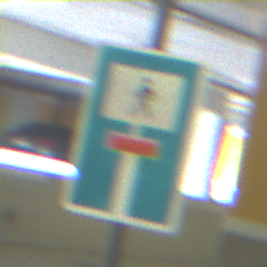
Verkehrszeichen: SackgasseFussgaengerDurchlaessig
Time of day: NotSpecified
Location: Indoor (Special)
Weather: NotSpecified
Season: NotSpecified
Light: Artificial